Field crop: tomato
Growth stage: 1
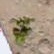
Species: portulaca